В показанной на рисунке оптической системе две собирающие линзы $L_1$ и $L_2$ расположены соосно, их фокусные расстояния равны $f_1$ и $f_2$, а их диаметры — $D$ и $\frac{D}{2}$ соответственно. Линзы находятся на расстоянии $2(f_1+f_2)$ друг от друга. Объект $AA'$ перпендикулярен главной оптической оси и имеет размер $D$ и находится на расстоянии $2f_1$ от $L_1$, а его центр $OA$ расположен на главной оптической оси. Экран $P$ также перпендикулярен главной оптической оси и расположен справа от $L_2$, а $O_P$ представляет собой изображение точки $O_A$. На экране можно наблюдать только центральную часть объекта $AA'$.
Нарисуйте путь лучей света в системе и объясните наблюдаемую на экране картину.
Можно ли, не меняя положение объекта $AA'$, линз $L_1$ и $L_2$ и экрана $P$, добавить в систему собирающую линзу $L$ так, чтобы на экране $P$ можно было наблюдать изображение объекта $AA'$ полностью? Если нет, объясните, почему. Если да, то где следует поместить $L$ и чему должен быть равен её минимальный диаметр? Чему будет равно её оптимальное фокусное расстояние?
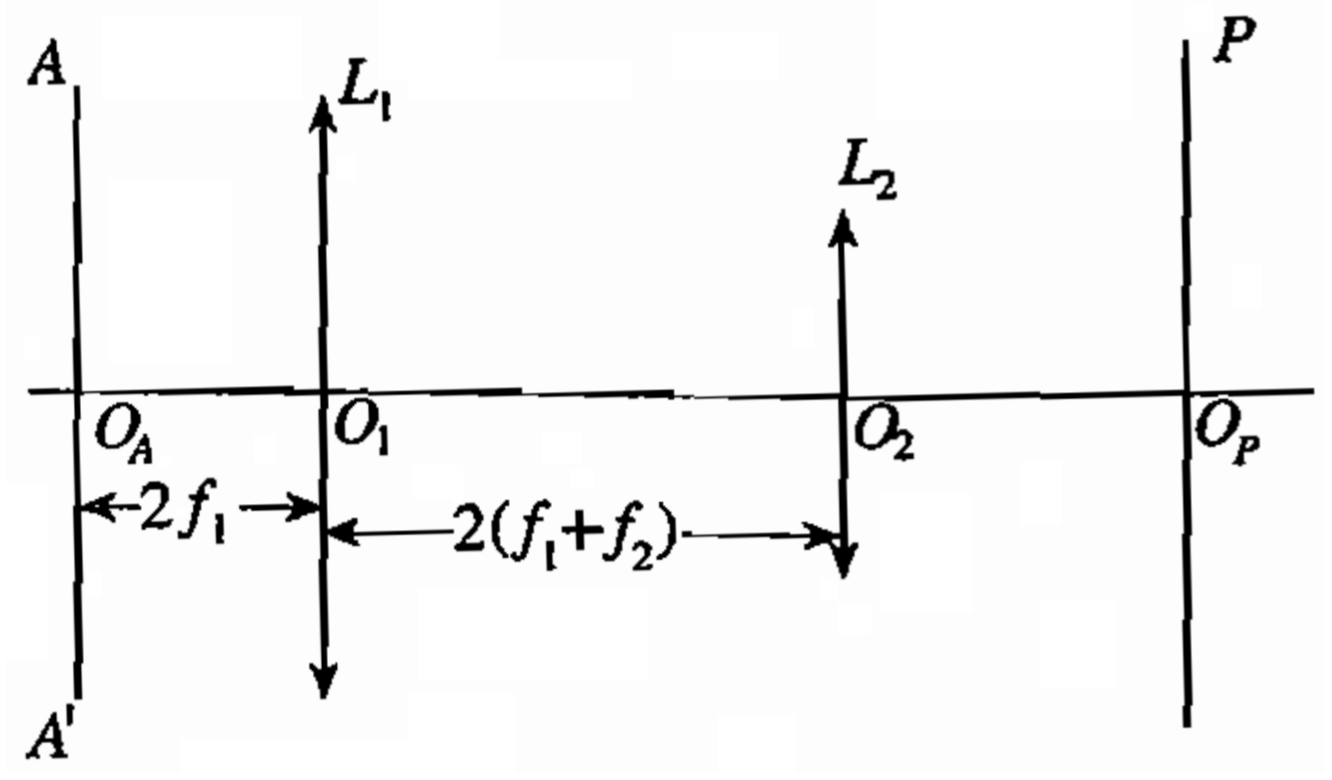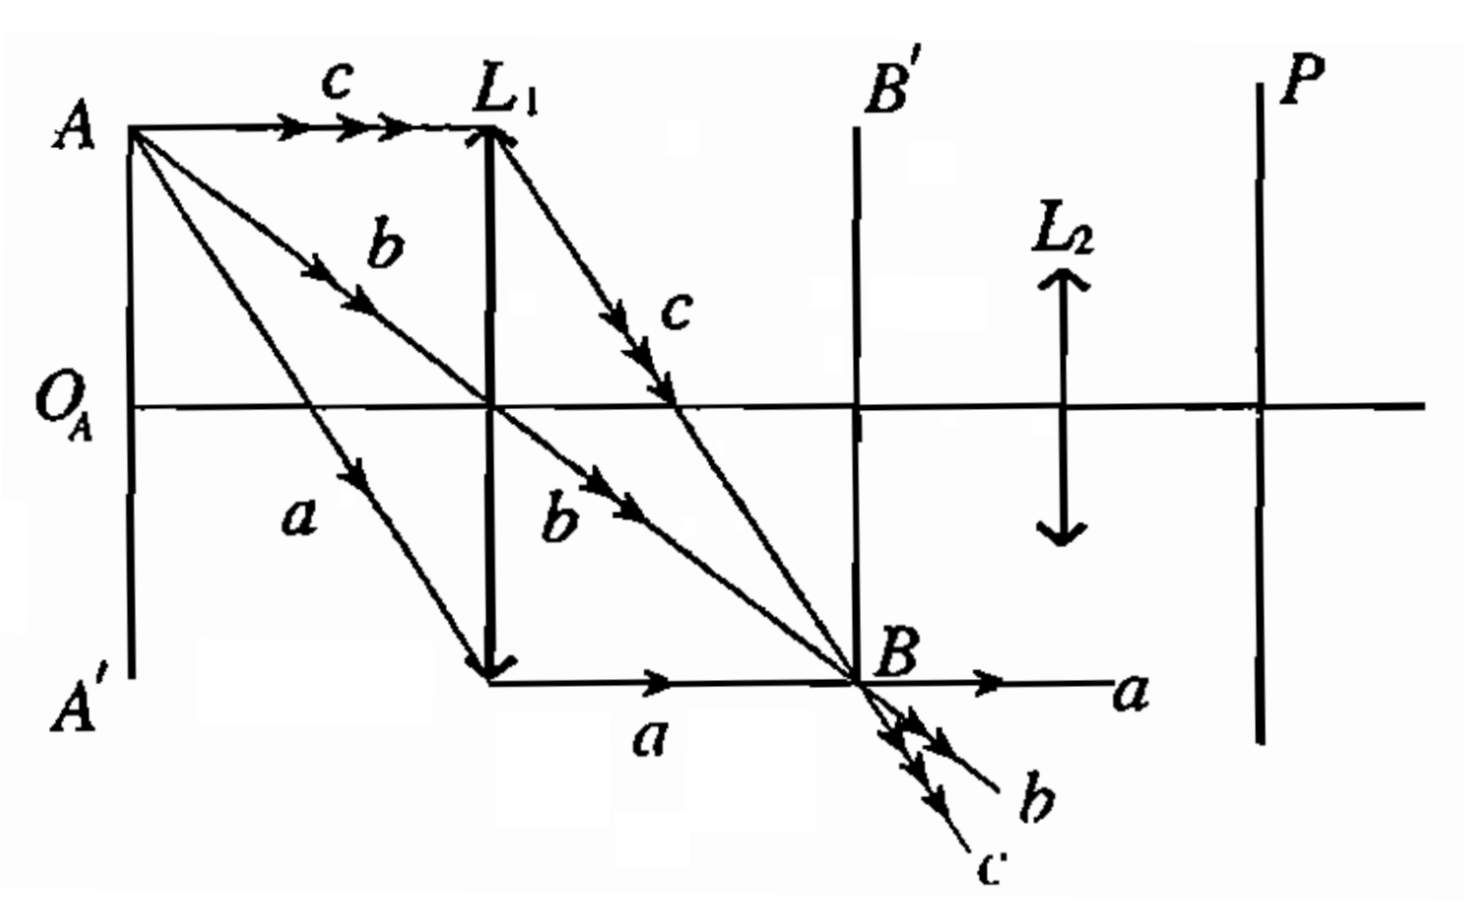
Нарисуйте путь лучей света в системе и объясните наблюдаемую на экране картину.

Можно ли, не меняя положение объекта $AA'$, линз $L_1$ и $L_2$ и экрана $P$, добавить в систему собирающую линзу $L$ так, чтобы на экране $P$ можно было наблюдать изображение объекта $AA'$ полностью? Если нет, объясните, почему. Если да, то где следует поместить $L$ и чему должен быть равен её минимальный диаметр? Чему будет равно её оптимальное фокусное расстояние?
Ответ: Да. Линзу $L$ необходимо поместить справа от $L_1$ на расстоянии не более $2f_1$, её минимальный диаметр должен составлять $D$, а оптимальное фокусное расстояние\[f=\frac{2f_1f_2}{f_1+f_2}.\]
Темы:
T, Оптика, Геометрическая оптика, Построение, Китайские, Линзы